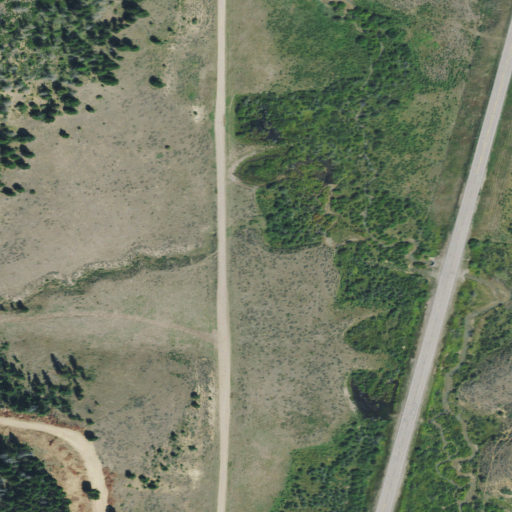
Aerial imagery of valley in Montana named Thornquist Gulch containing grassland, open development, shrub, evergreen forest, woody wetlands, herbaceous wetlands, and low intensity development